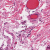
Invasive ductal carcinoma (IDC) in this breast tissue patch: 0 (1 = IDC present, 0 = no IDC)